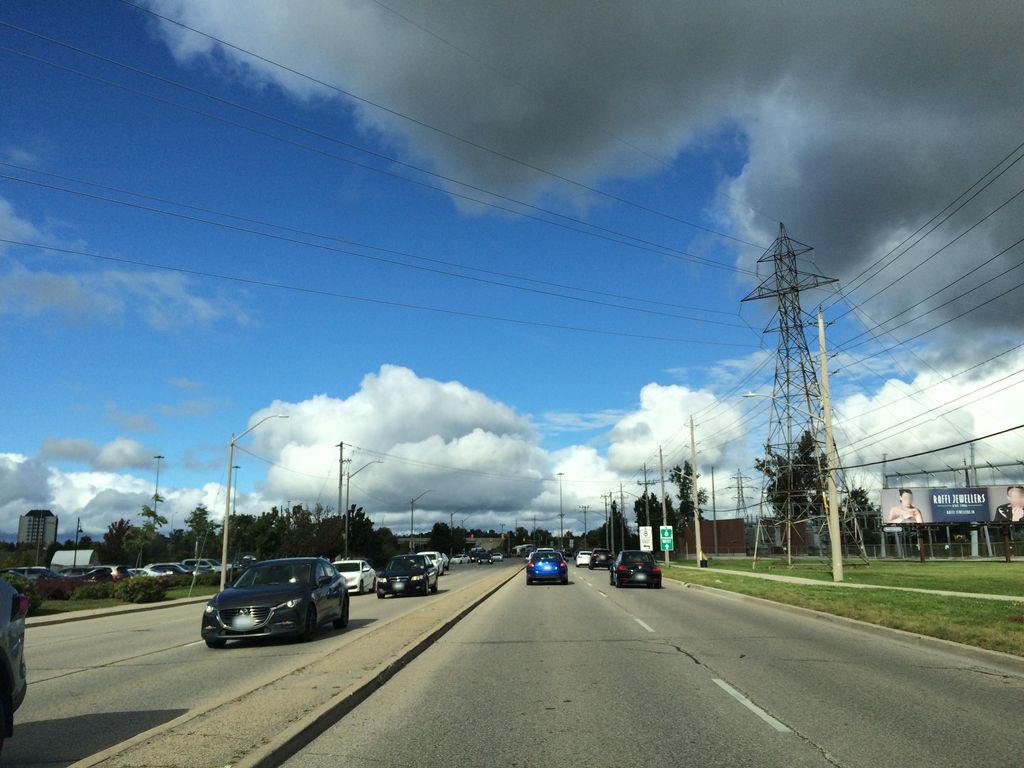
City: kitchener-waterloo